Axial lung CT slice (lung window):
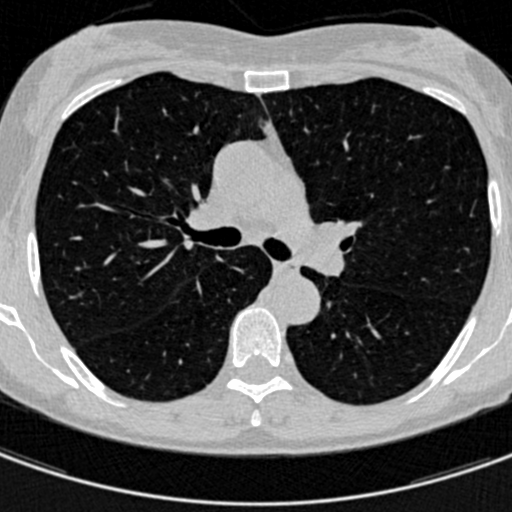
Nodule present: no